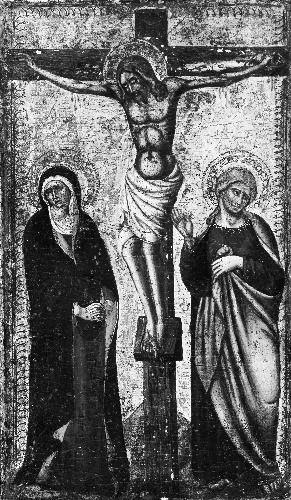
Title: The Crucifixion
Artist: Luca di Tommè di Nuto
Artist bio: Italian, shortly before 1925
Object type: Painting
Classification: Paintings
Medium: Oil on wood, gold ground
Dimensions: 13 7/8 x 8 3/8 in. (35.2 x 21.3 cm)
Department: European Paintings
Credit line: Administration Fund, 1925
Accession year: 1925
Repository: Metropolitan Museum of Art, New York, NY
Tags: Crucifixion|Christ|Virgin Mary